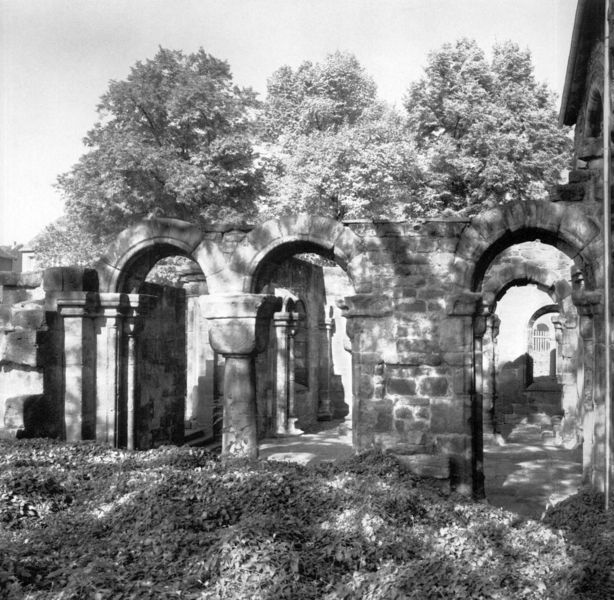
Titel: Thalbürgel, ehem. Benediktiner - Klosterkirche
Standort: Thalbürgel (EU - D - Thüringen)
Schlagwörter: baum, himmel, laub, schatten, weiß, bäume, grau, licht, pfeiler, schwarz, säule, säulen, dach, gebäude, gras, haus, wiese, wand, architektur, stein, steine, natur, büsche, kirche, sonne, pflanzen, garten, bogen, mauer, ziegel, steinmauer, rundbogen, foto, fotografie, bögen, verfall, bad, arkade, ruine, kloster, torbogen, schwarzweiss, ruinen, kapitell, gemäuer, tore, gesims, sicht, sandstein, antik, christlich, griechisch, chor, schattig, bau, verfallen, römisch, vergangenheit, bauwerk, kreuzgang, therme, druchgang, durchfenstert, baukunst, borgen, würfelkapitell, 1450, badhaus, grundmauer, zur, b�ume